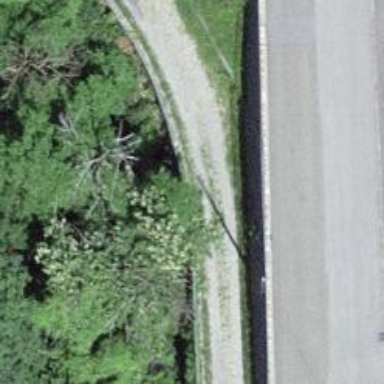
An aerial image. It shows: Track with pebblestone surface. The track type is grade2.